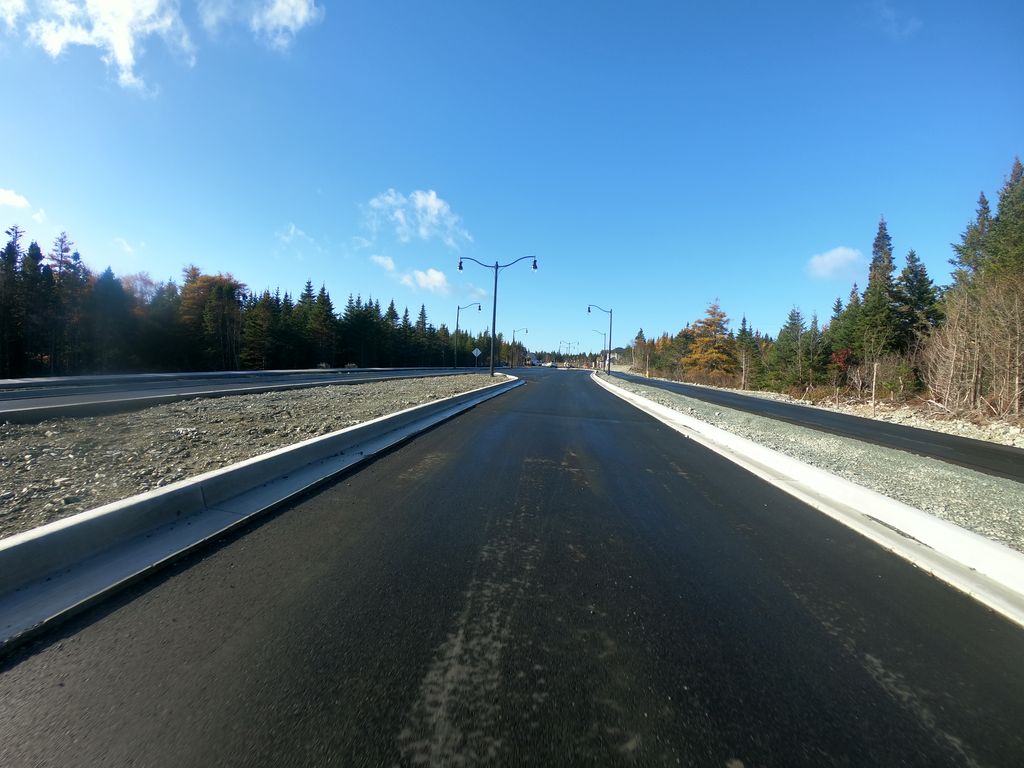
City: st_johns